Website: home-depot
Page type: delivery-shipping
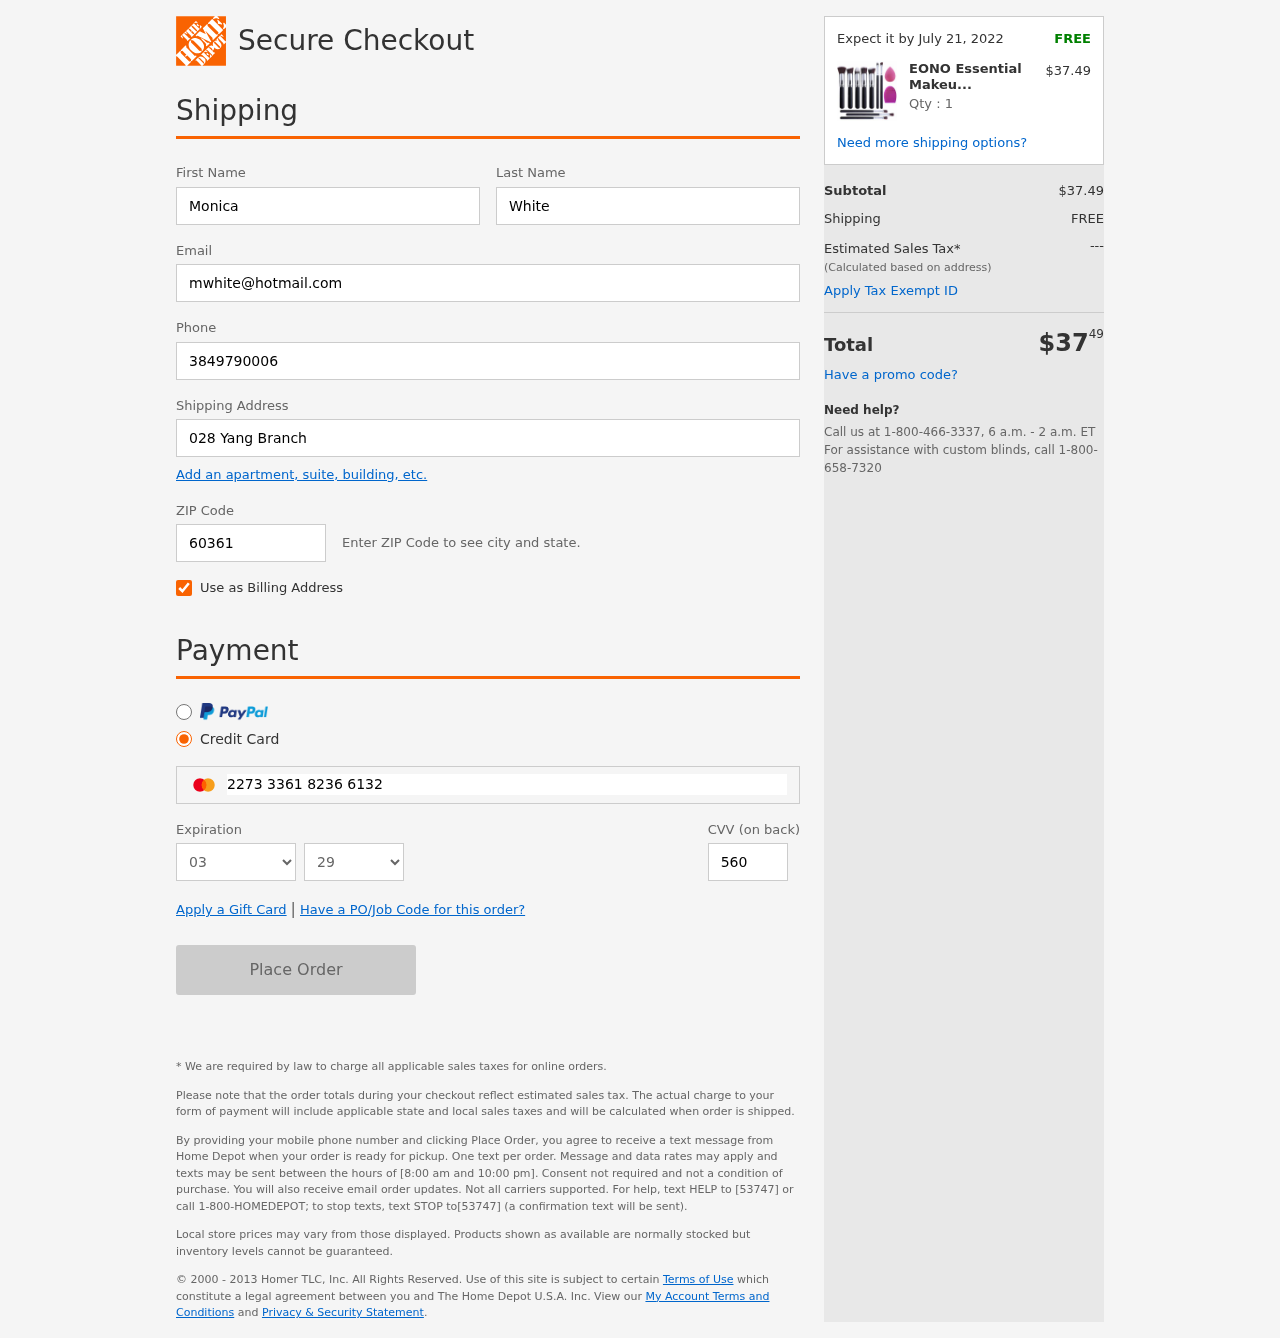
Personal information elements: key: PII_CARD_CVV
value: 560
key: PII_CARD_EXPIRY_MONTH
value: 03
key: PII_CARD_EXPIRY_YEAR
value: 29
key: PII_CARD_NUMBER
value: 2273 3361 8236 6132
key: PII_EMAIL
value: mwhite@hotmail.com
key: PII_FIRSTNAME
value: Monica
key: PII_LASTNAME
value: White
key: PII_PHONE
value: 3849790006
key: PII_POSTCODE
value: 60361
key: PII_STREET
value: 028 Yang Branch
Product elements: key: PRODUCT1_NAME
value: EONO Essential Makeup Brush Set Premium Synthetic Kabuki Foundation Face Powder Blush Eye Shadow Bru
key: PRODUCT1_PRICE
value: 37.49
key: PRODUCT1_QUANTITY
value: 1
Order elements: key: ORDER_DELIVERY_DATE
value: Expect it by July 21, 2022
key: ORDER_SUBTOTAL
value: $37.49
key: ORDER_SHIPPING_COST
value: FREE
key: ORDER_TOTAL
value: $3749